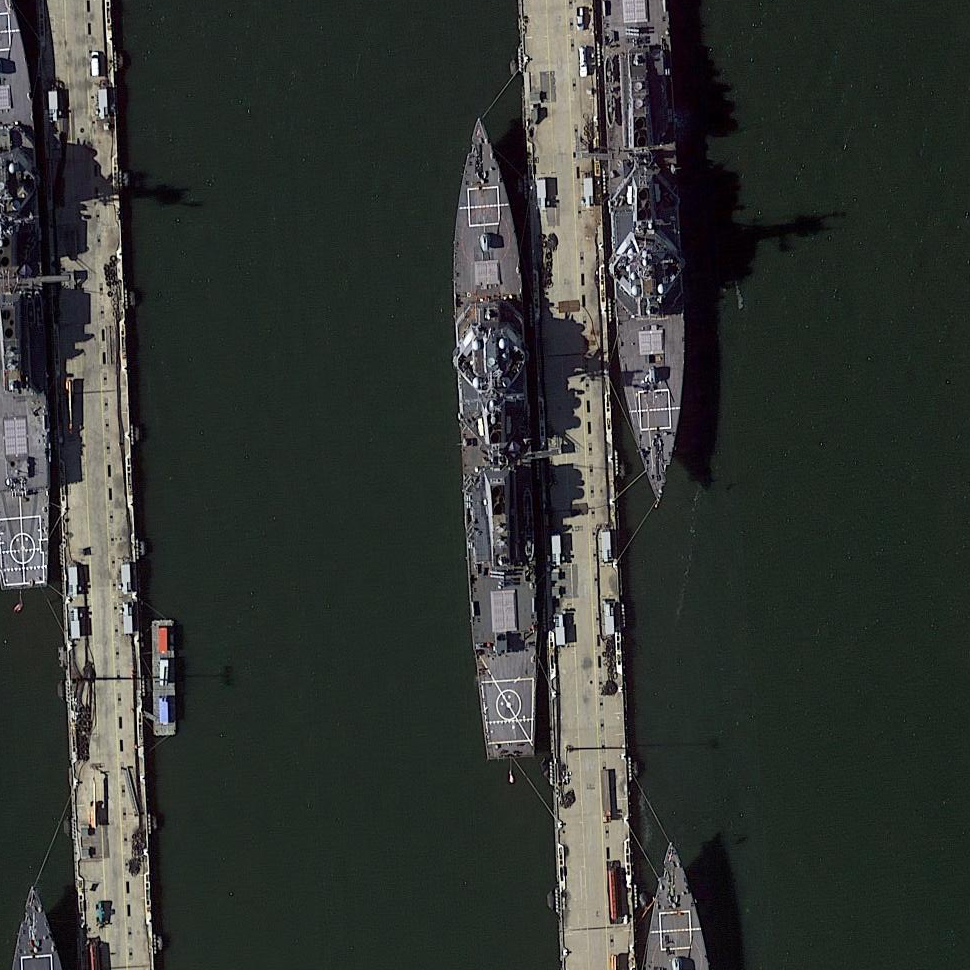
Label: destroyer